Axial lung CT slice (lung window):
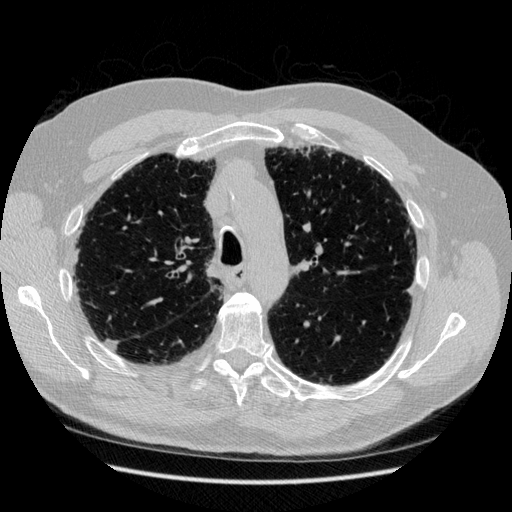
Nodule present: no